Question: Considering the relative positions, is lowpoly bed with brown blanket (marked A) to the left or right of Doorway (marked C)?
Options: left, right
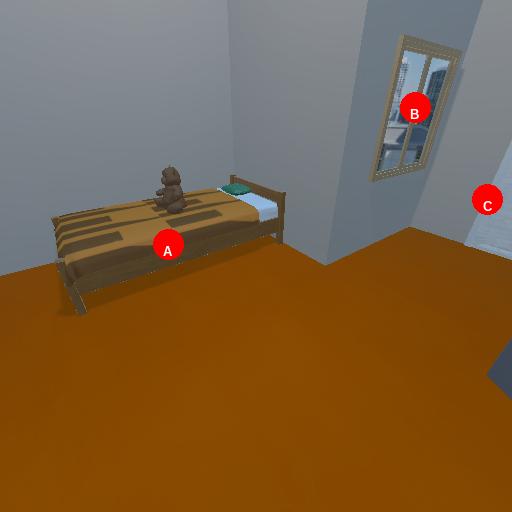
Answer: left